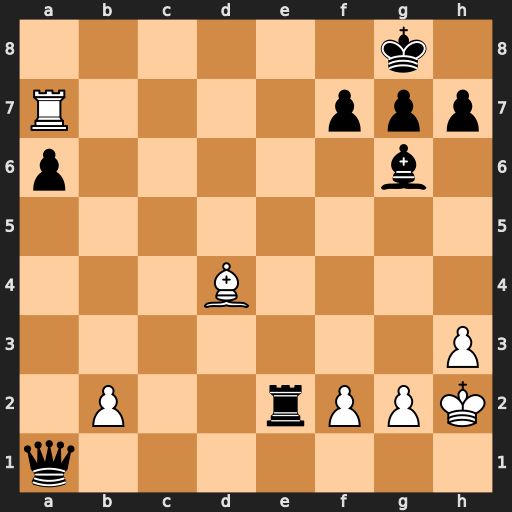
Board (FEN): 6k1/R4ppp/p5b1/8/3B4/7P/1P2rPPK/q7
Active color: w
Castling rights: -
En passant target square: -
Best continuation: Ra8+ Re8 Rxe8#